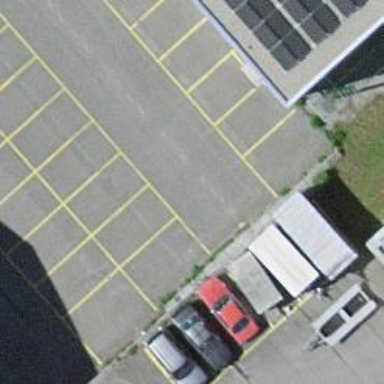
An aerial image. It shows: Parking aisle designated as service road.